Interaction volume radius: 5 \u00c5
Interaction volume height: 25 \u00c5
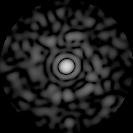
Disorder parameter: 0.8519